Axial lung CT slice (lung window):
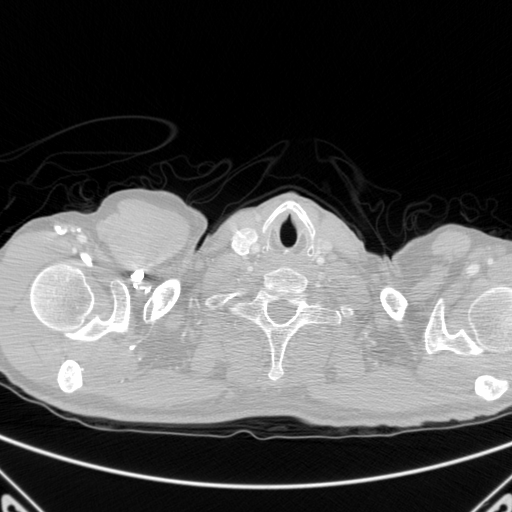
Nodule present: no